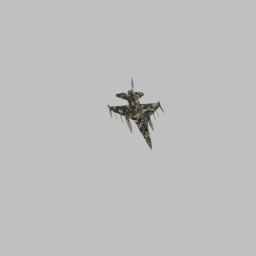
Label: mechanical